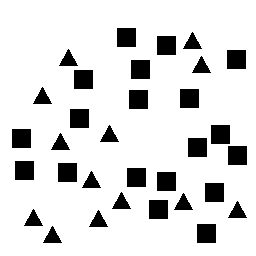
Squares: 19
Triangles: 13
Stars: 0
Total shapes: 32